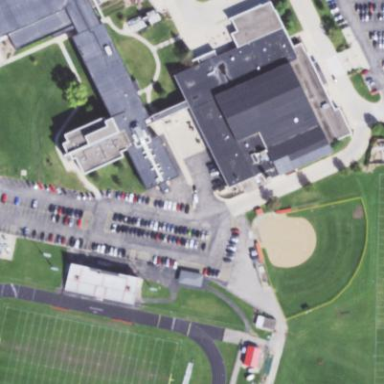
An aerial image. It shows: The grounds of John Marshall High School.